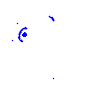
Particle: electron